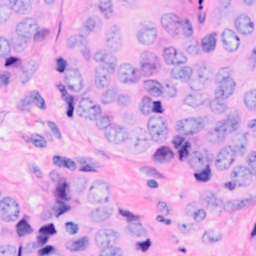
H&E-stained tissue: Breast